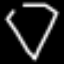
Label: diamond